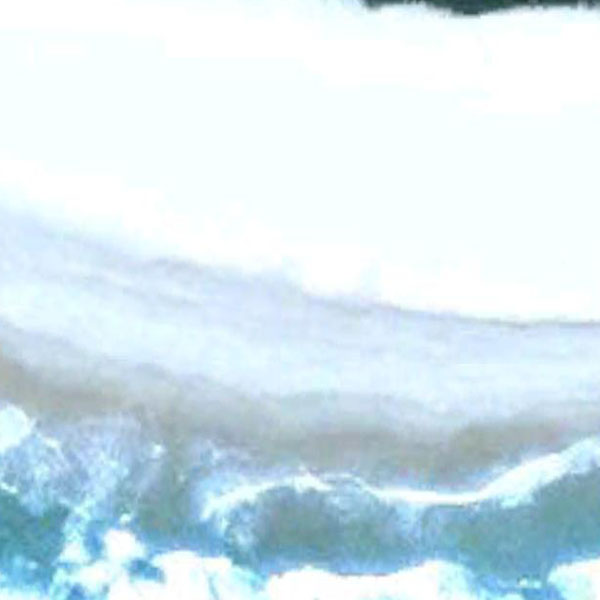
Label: Beach